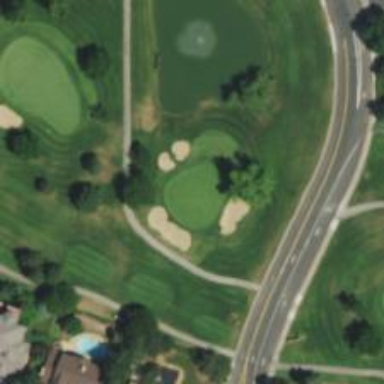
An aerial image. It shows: View of golf hole.